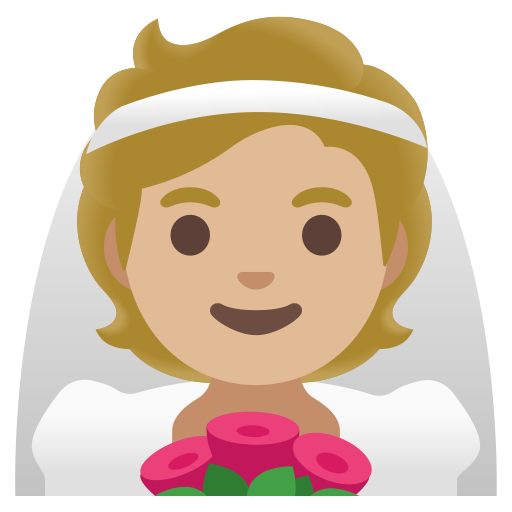
Emoji: 👰🏼